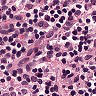
Metastatic tissue present: no